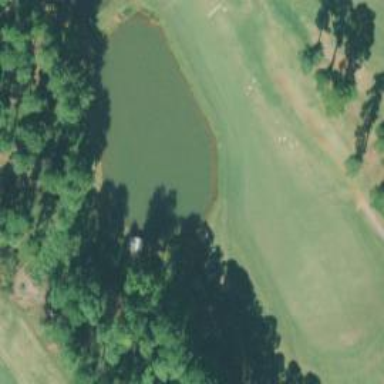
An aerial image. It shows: Scenic view of water hazard on golf course. The natural water feature adds beauty to the landscape.